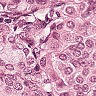
Metastatic tissue present: yes